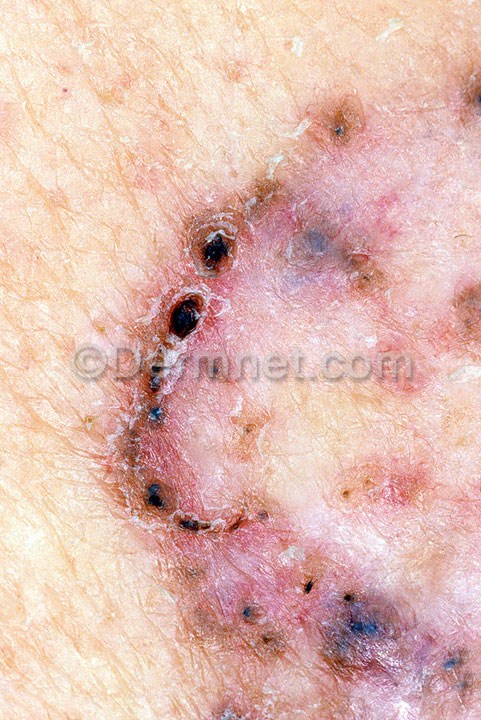
Disease: Actinic Keratosis Basal Cell Carcinoma and other Malignant Lesions